Question: I am working on a simple application that to add/delete string/s into an array and show that in ListBox.

My code shows only the latest value that was typed into the textBox and
'''
private void Add_Click(object sender, EventArgs e)
{
string add = textBox1.Text;
List<string> ls = new List<string>();
ls.Add(add);
String[] terms = ls.ToArray();
List.Items.Clear();
foreach (var item in terms)
{
List.Items.Add(item);
}
}
private void Delete_Click(object sender, EventArgs e)
{
}
'''
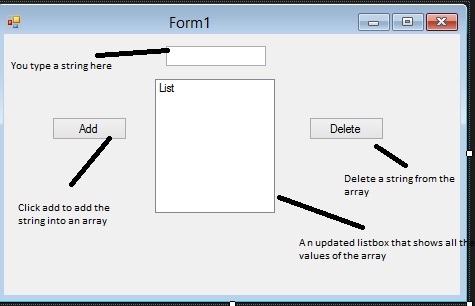
Answer: This code makes no sense. You are adding one single item to a list, then convert it to an array (still containg one item) and finally loop through this array, which of course adds one item to the previously cleared listbox. Therefore your listbox will always contain one single item. Why not simply add the item directly?
'''
private void Add_Click(object sender, EventArgs e)
{
List.Items.Add(textBox1.Text);
}
private void Delete_Click(object sender, EventArgs e)
{
List.Items.Clear();
}
'''
Also clear the listbox in 'Delete_Click' instead of 'Add_Click'.
---
If you prefer to keep the items in a separate collection, use a 'List<string>', and assign it to the 'DataSource' property of the listbox.
Whenever you want the listbox to be updated, assign it 'null', then re-assign the list.
'''
private List<string> ls = new List<string>();
private void Add_Click(object sender, EventArgs e)
{
string add = textBox1.Text;
// Avoid adding same item twice
if (!ls.Contains(add)) {
ls.Add(add);
RefreshListBox();
}
}
private void Delete_Click(object sender, EventArgs e)
{
// Delete the selected items.
// Delete in reverse order, otherwise the indices of not yet deleted items will change
// and not reflect the indices returned by SelectedIndices collection anymore.
for (int i = List.SelectedIndices.Count - 1; i >= 0; i--) {
ls.RemoveAt(List.SelectedIndices[i]);
}
RefreshListBox();
}
private void RefreshListBox()
{
List.DataSource = null;
List.DataSource = ls;
}
'''